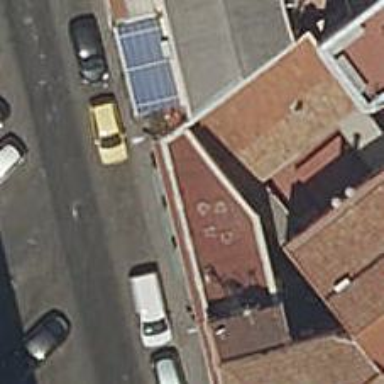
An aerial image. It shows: Electrical shop.